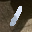
Label: 1